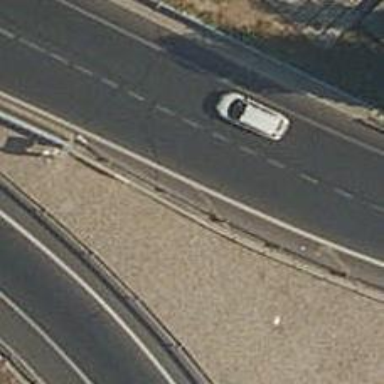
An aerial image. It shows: Guard rail as barrier.